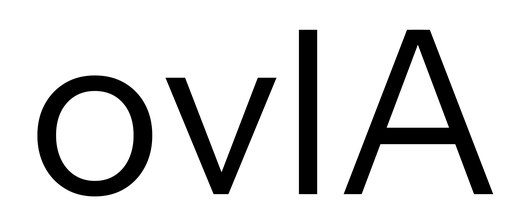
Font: InstrumentSans_Regular